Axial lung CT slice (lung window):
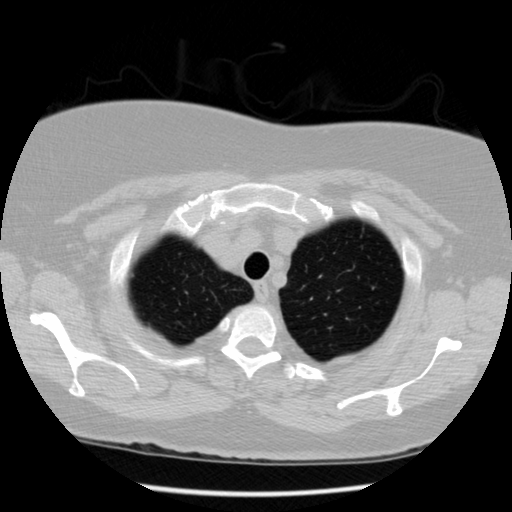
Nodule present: no